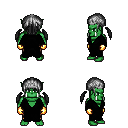
a pixel art fantasy rpg character, male body template, orc, green skin, black robe, gold greaves, gray twin-tailed hairstyle, silver tiara, gold gloves, four views (front, back, left, right), 2x2 character sprite sheet, small pixel art, hard edges, no anti-aliasing